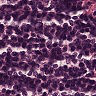
Metastatic tissue present: no